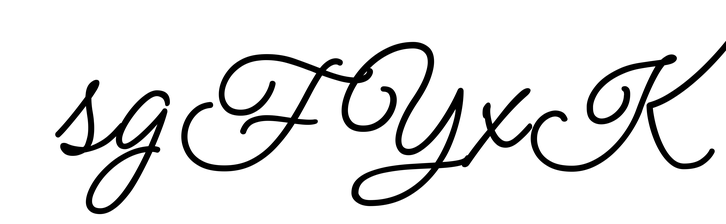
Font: MeowScript-Regular